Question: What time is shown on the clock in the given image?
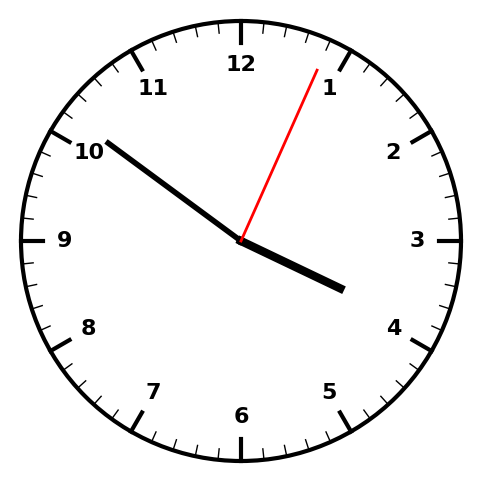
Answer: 03:51:04